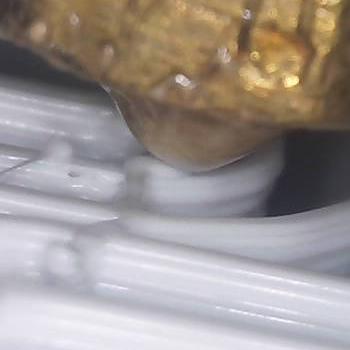
Flow rate: 118%